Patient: sex M, age 60
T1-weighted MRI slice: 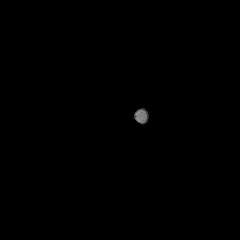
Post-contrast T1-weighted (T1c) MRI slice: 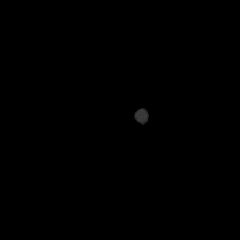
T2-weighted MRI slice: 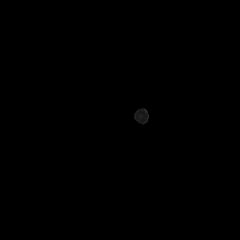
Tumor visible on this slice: no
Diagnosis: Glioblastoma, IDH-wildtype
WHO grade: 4